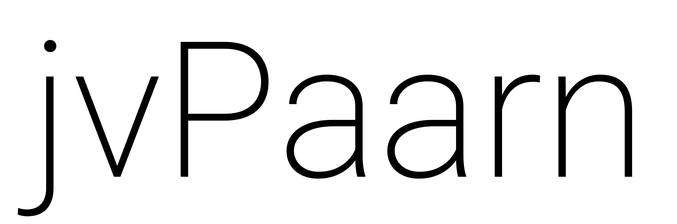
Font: Roboto_ExtraLight